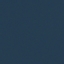
Label: SeaLake